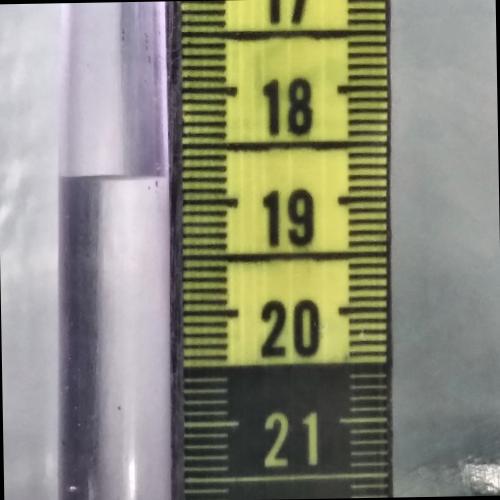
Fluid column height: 18.8 cm